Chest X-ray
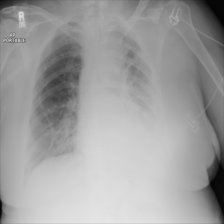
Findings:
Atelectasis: negative
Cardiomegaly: negative
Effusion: positive
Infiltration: negative
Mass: negative
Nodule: negative
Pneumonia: negative
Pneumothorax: negative
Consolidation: negative
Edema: negative
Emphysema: negative
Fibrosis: negative
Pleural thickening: negative
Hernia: negative